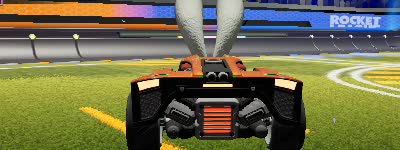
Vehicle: breakout